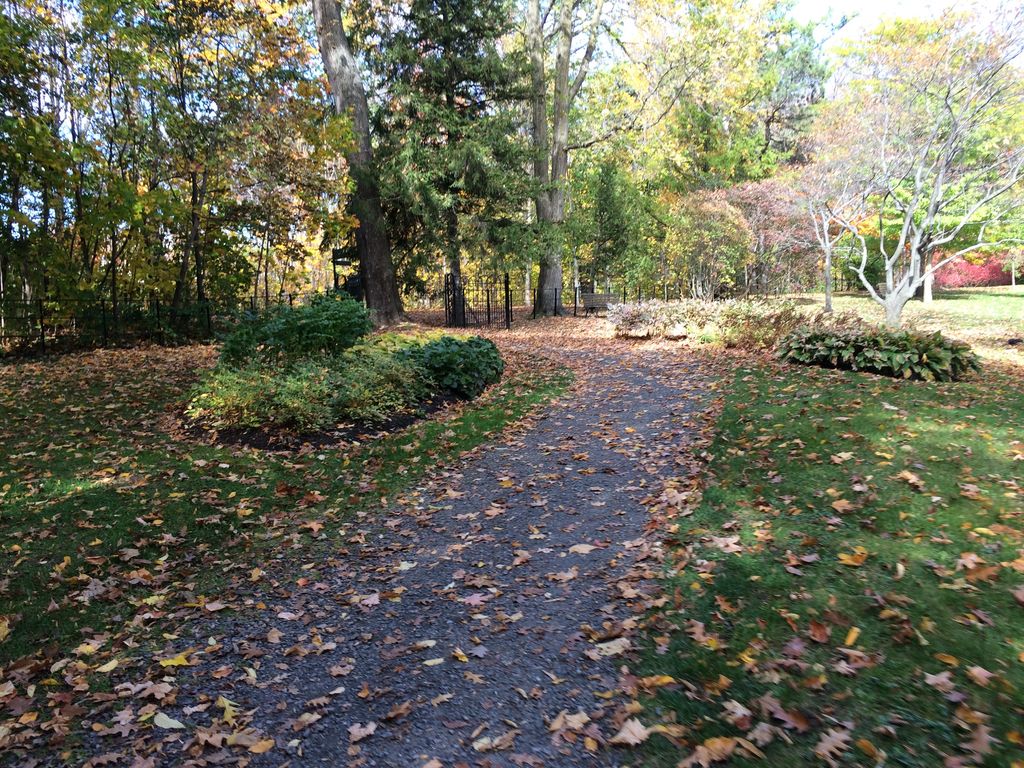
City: quebec_city